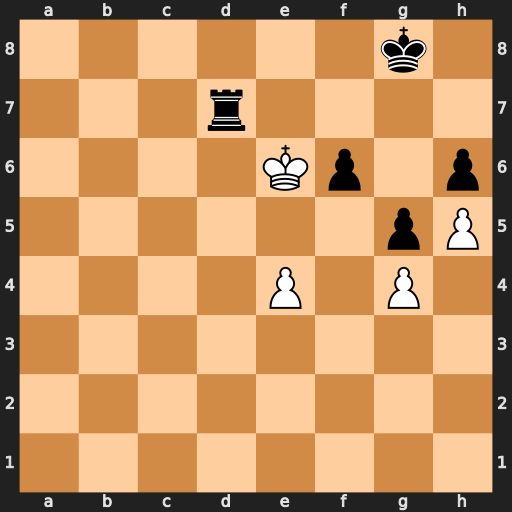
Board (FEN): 6k1/3r4/4Kp1p/6pP/4P1P1/8/8/8
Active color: w
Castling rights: -
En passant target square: -
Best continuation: Kxd7 Kf7 Kd6 f5 exf5